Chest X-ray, PA view. Patient: 35 years old, sex M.
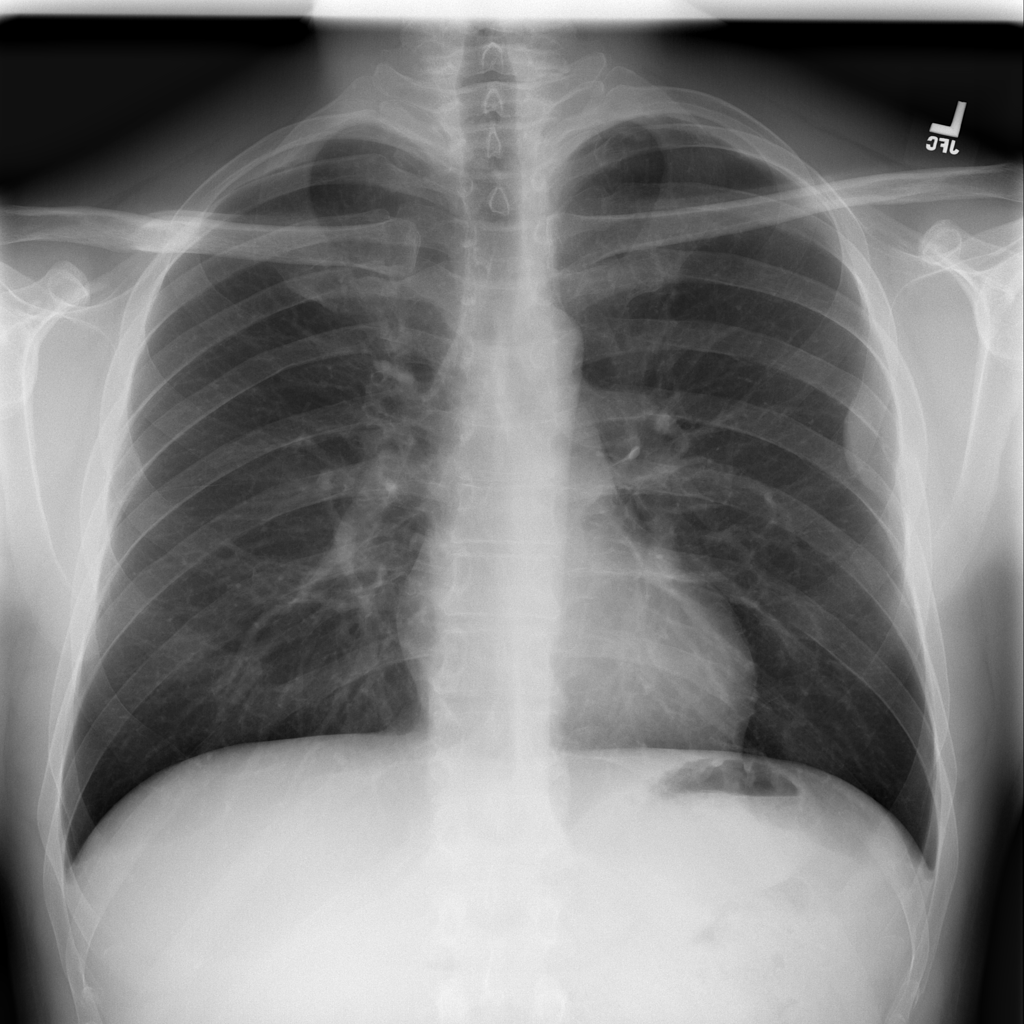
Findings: Mass